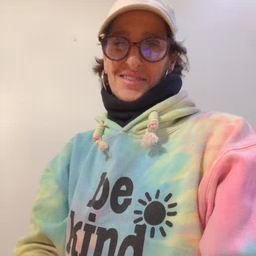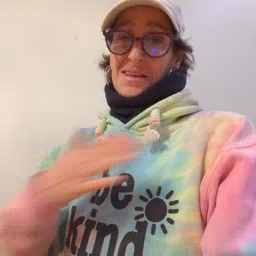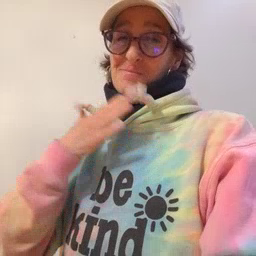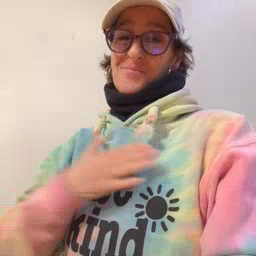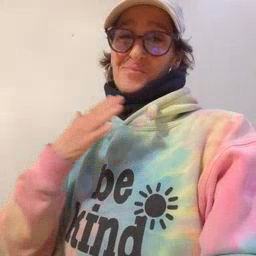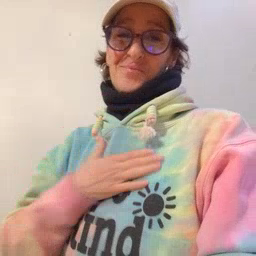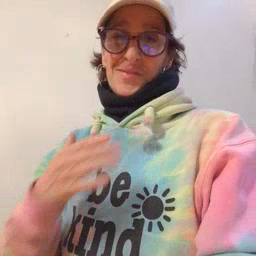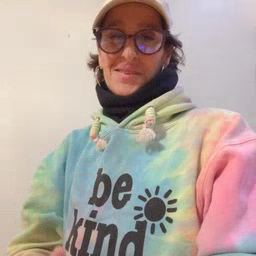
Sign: happy